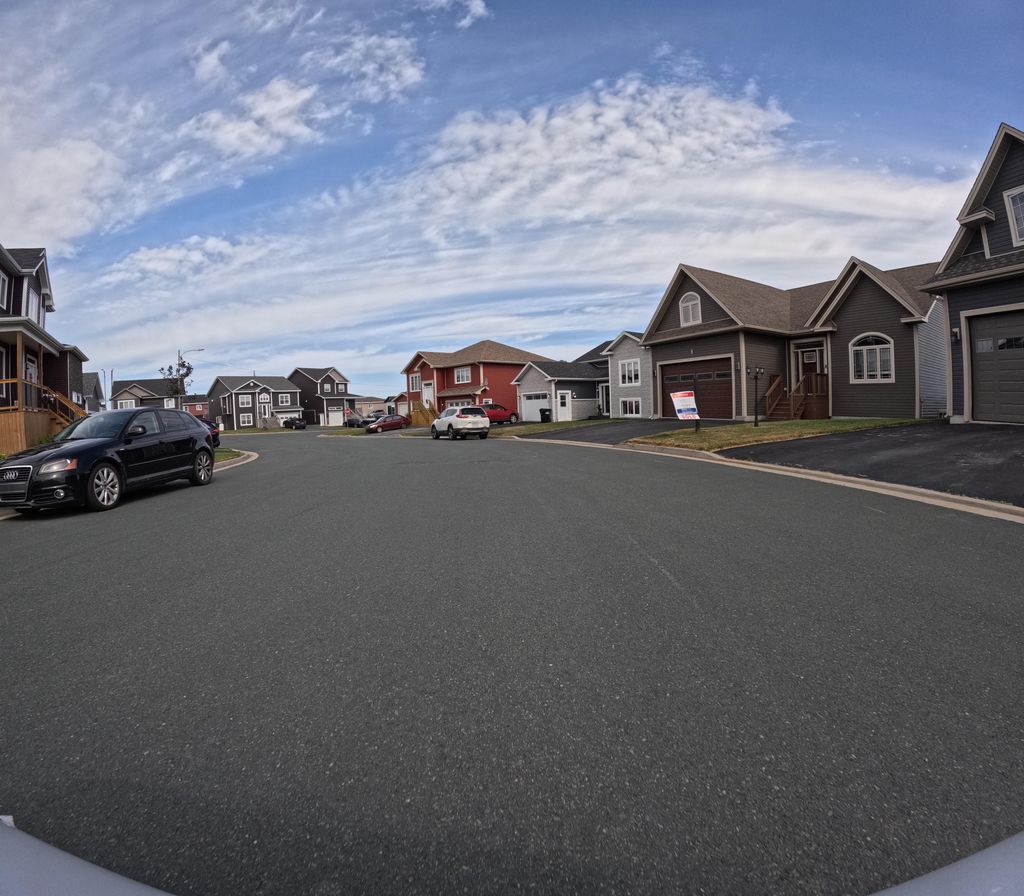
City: st_johns